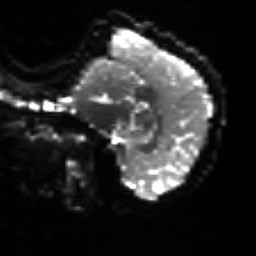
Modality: sbref
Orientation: sagittal
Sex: female
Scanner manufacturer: siemens
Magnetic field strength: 3 T
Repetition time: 5 s
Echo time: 0.071 s